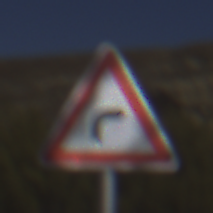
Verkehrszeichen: KurveRechts
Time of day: MorningAfternoon
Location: Outdoor (Nature)
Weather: Clear
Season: NotSpecified
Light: Natural